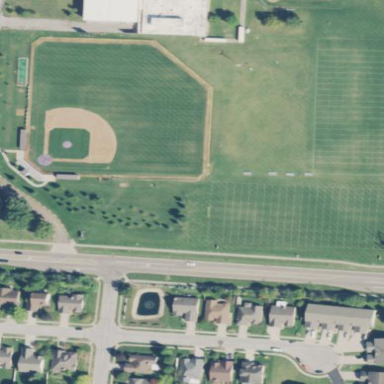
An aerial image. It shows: Baseball pitch for leisure and sports activities.